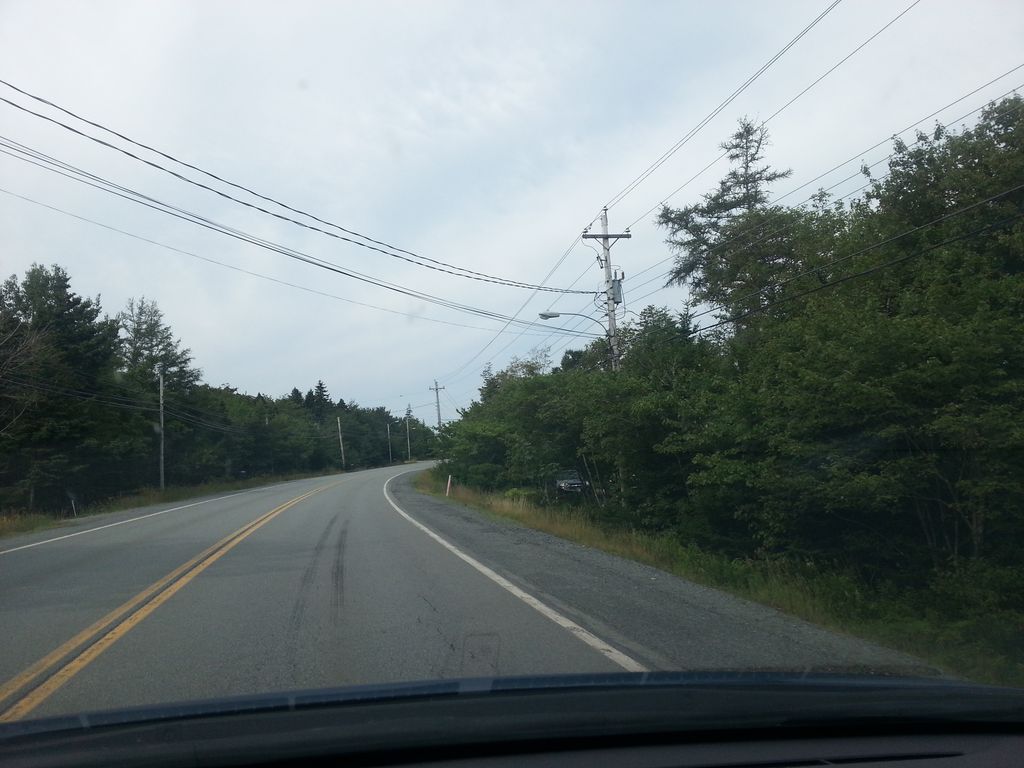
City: halifax